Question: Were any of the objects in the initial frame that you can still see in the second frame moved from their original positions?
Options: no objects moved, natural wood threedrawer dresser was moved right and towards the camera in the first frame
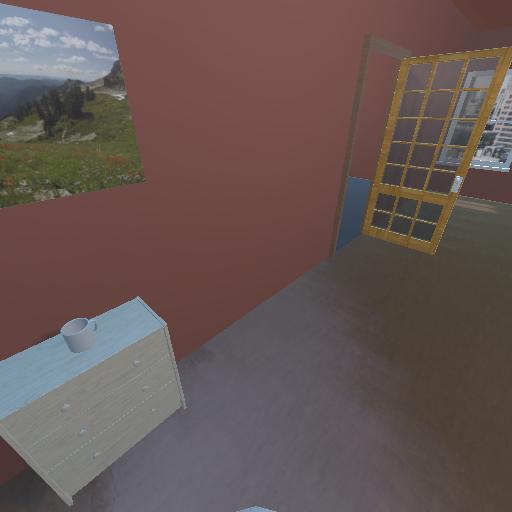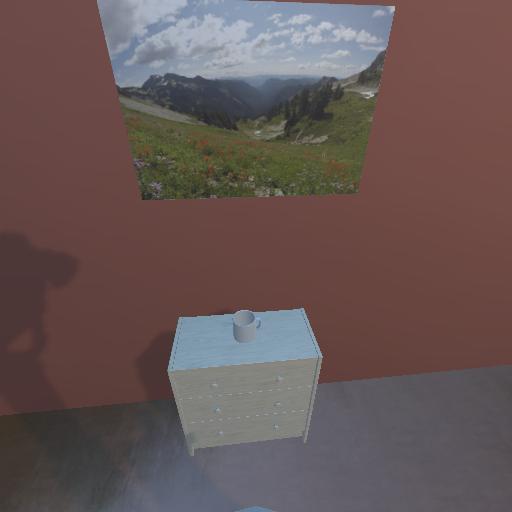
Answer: no objects moved